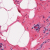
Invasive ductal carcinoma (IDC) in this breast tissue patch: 0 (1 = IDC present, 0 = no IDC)